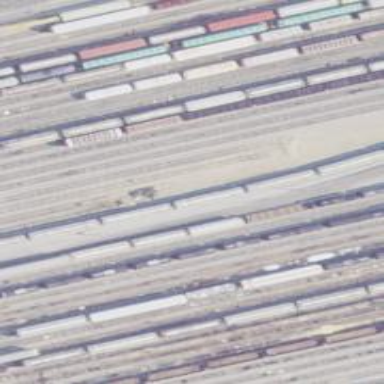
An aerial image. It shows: Railway yard in service.